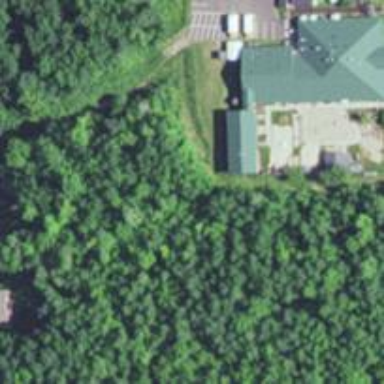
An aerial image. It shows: Kindergarten building.